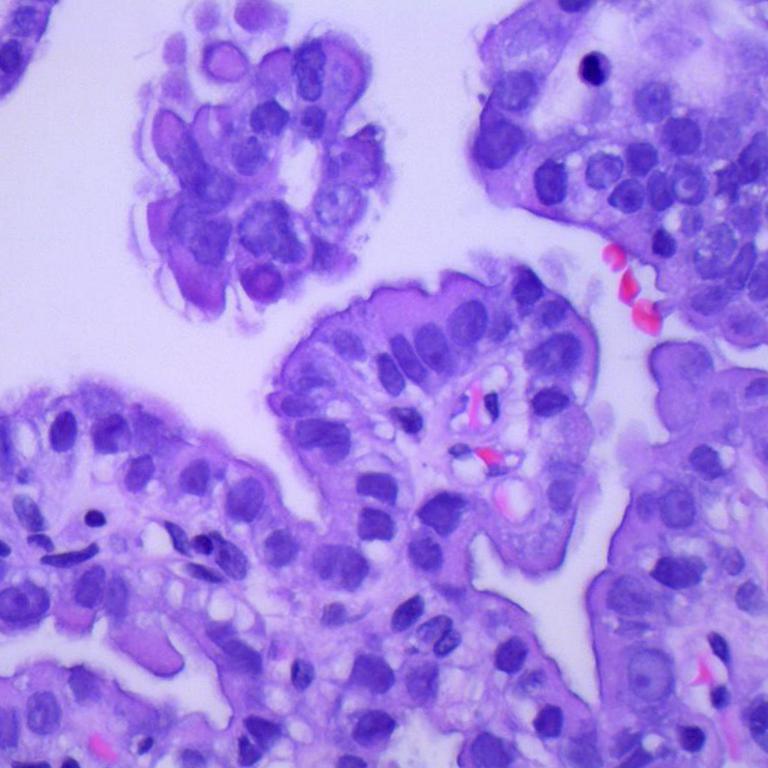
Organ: lung
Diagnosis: adenocarcinomas